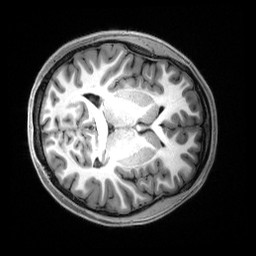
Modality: T1w
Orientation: axial
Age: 21
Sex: female
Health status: healthy
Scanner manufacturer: siemens
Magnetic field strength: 3 T
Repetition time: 2.5 s
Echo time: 0.00222 s